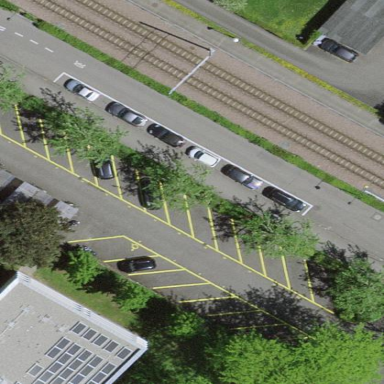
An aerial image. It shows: Street-side parking area with diagonal orientation.